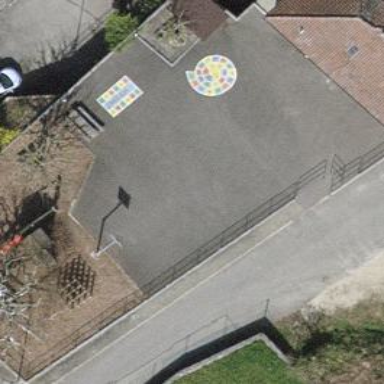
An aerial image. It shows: Playground area for leisure land.